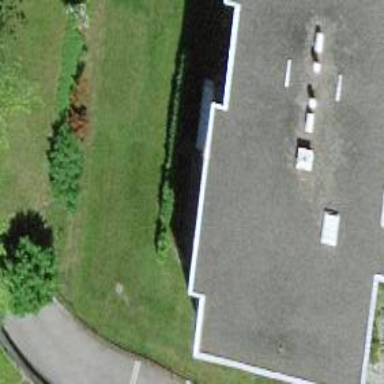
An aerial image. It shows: Residential building with flat roof.